Interaction volume radius: 5 \u00c5
Interaction volume height: 40 \u00c5
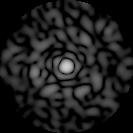
Disorder parameter: 0.8061